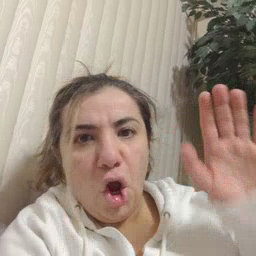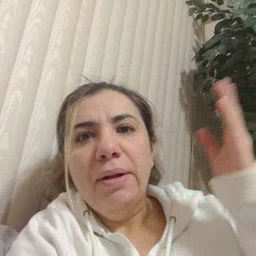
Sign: open